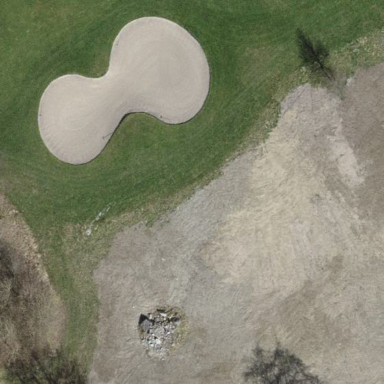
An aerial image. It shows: Golf bunker.